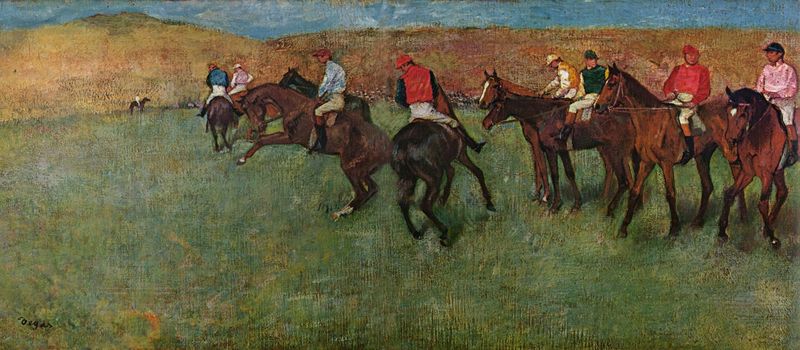
Titel: Pferderennen vor dem Start
Künstler: Edgar Degas
Standort: Washington (District of Columbia)
Institution: National Gallery of Art
Schlagwörter: baum, berg, blau, dunkel, gemälde, gruppe, himmel, mann, weiß, wolken, bäume, gelb, grün, impressionismus, landschaft, menschen, braun, degas, edgar degas, hut, hüte, kreide, männer, renoir, schwarz, gras, rasen, rot, tier, tiere, wiese, beige, expressionismus, malerei, anzug, hemd, hose, kappen, mütze, mützen, kleidung, mensch, signatur, feld, horizont, hügel, blässe, england, rosa, arbeit, bauern, pferd, pferde, reiter, blesse, reiten, ritt, sattel, zügel, farbig, perspektive, hemden, laufen, berge, düne, dünen, farben, idylle, pause, training, wagen, sport, wettkampf, tor, spiel, rennen, helm, stiefel, schritt, hauben, jagd, wachs, helme, springen, dressur, pferderennen, lebhaft, usa, gallopp, spaß, hengst, galopp, steigen, aufbäumen, ziel, mannschaft, rennbahn, stifel, jockeys, polo, wiede, jockey, jokey, spielfeld, bocken, trikot, hpgel, mnn, ferau, start, fas, mönner, gügel, cricket, rennpferde, turnier, green, soieler, dressurreiten, traber, gewinnen, trikots, hoirzont, jokeys, vollblüter, 20. jahrhundert, spoirt, frankreicz